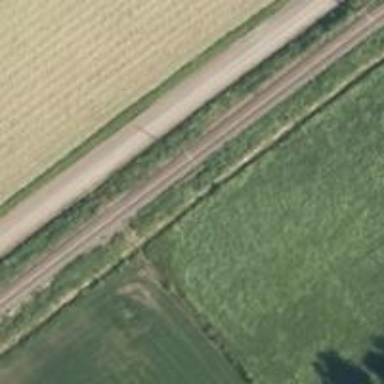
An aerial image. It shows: Continuous rail railway with electrified contact line.